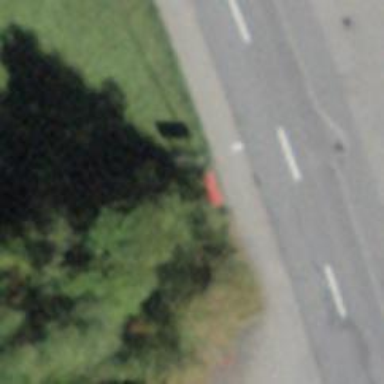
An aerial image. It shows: Bus stop with platform for public transport.